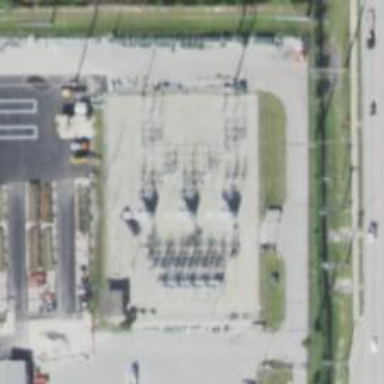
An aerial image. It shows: Switch used for power control.